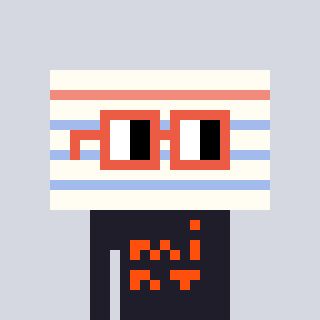
a pixel art character with square orange glasses, a empty notebook page-shaped head and a grayscale-colored body on a cool background